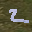
Label: 2